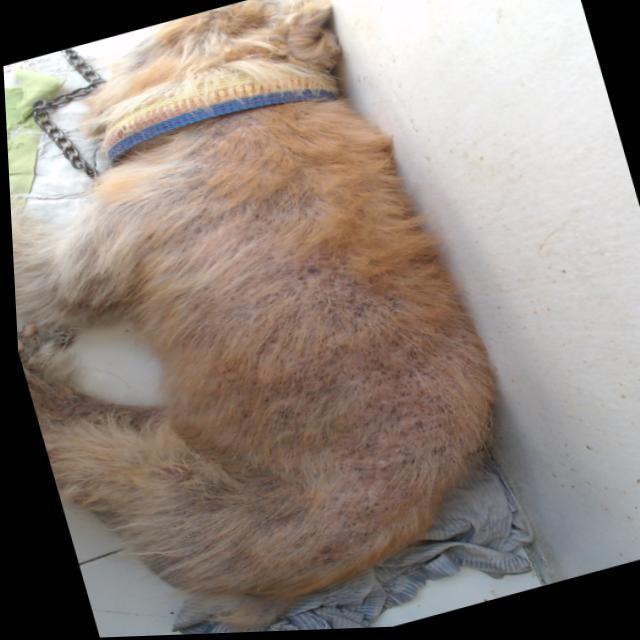
Canine demodicosis (Demodex mange) — caused by Demodex canis mites. Presents with alopecia, follicular papules, pustules, and comedones. Often localized on face and forelimbs.